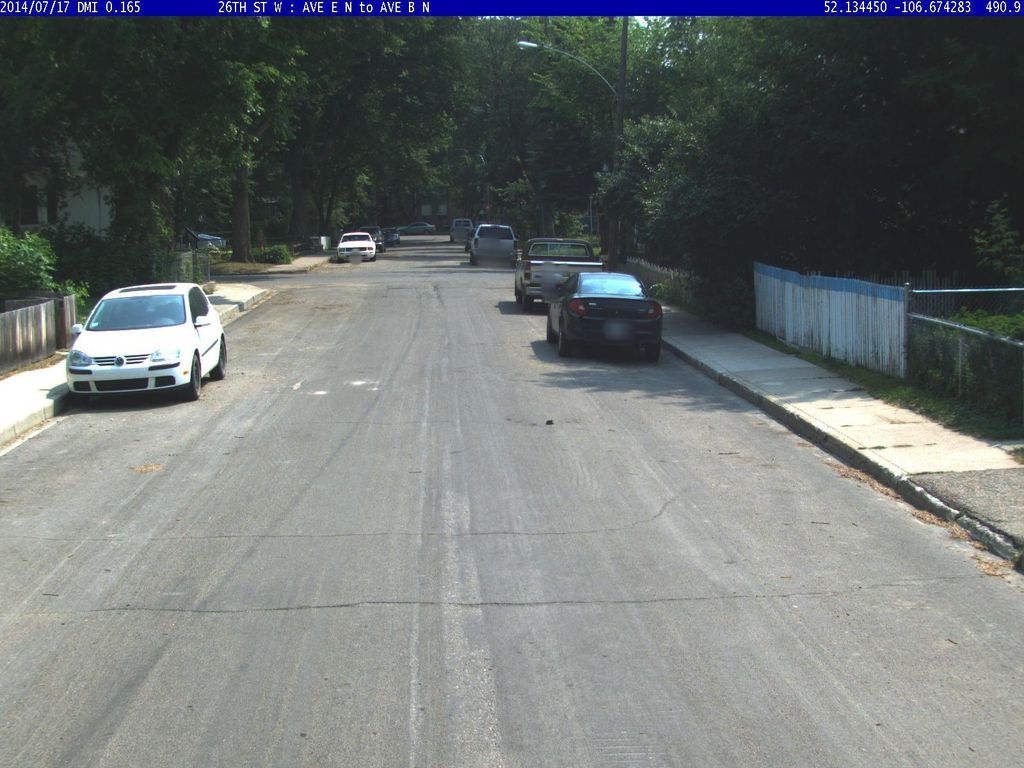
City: saskatoon